Field crop: maize
Growth stage: 2
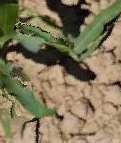
Species: maize